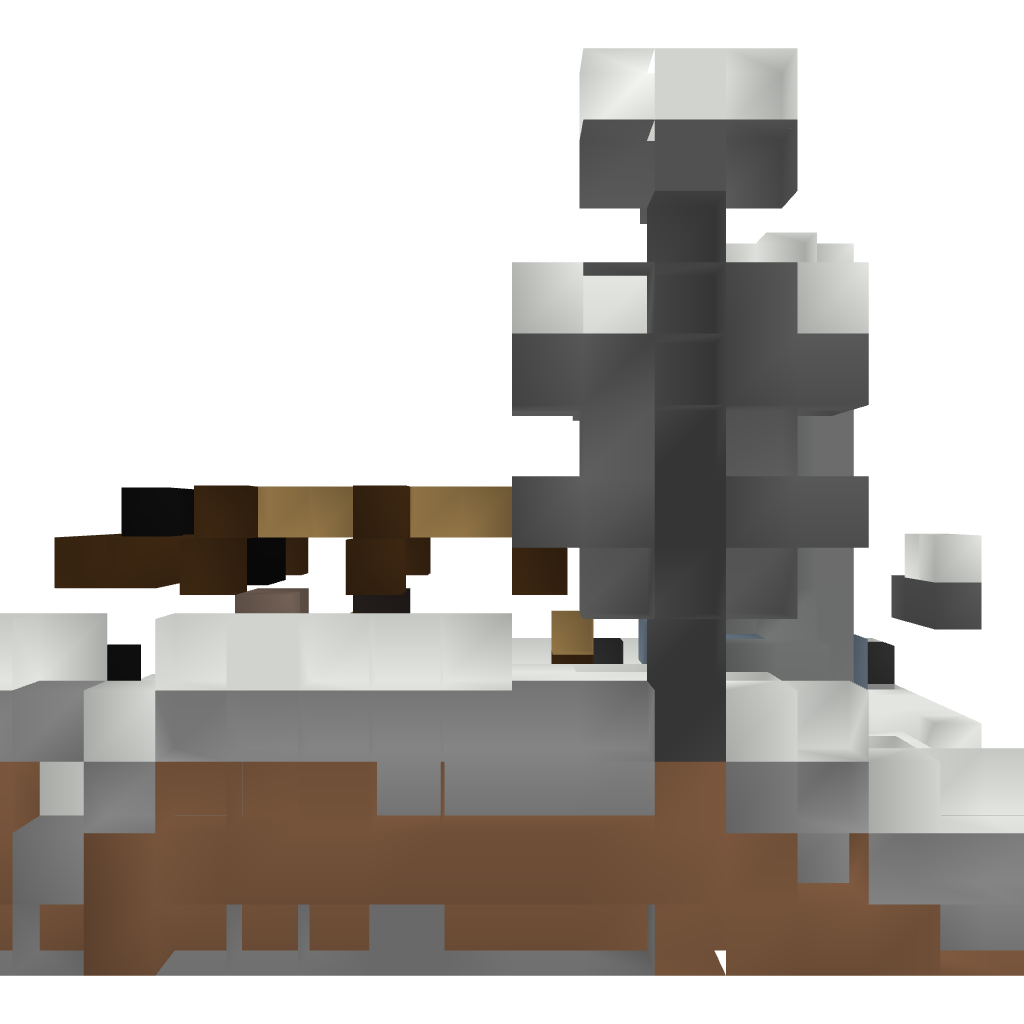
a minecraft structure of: Christmas House